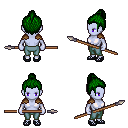
a pixel art fantasy rpg character, female body template, dark elf, purple skin, leather shoulder armor, teal pants, green short topknot hairstyle, ghillies, spear, four views (front, back, left, right), 2x2 character sprite sheet, small pixel art, hard edges, no anti-aliasing